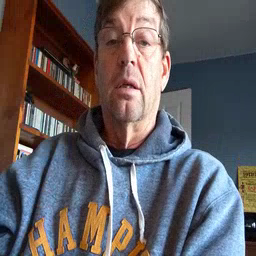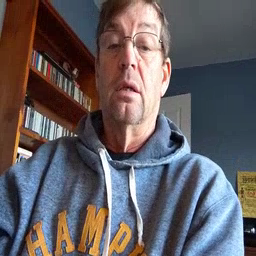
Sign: cow